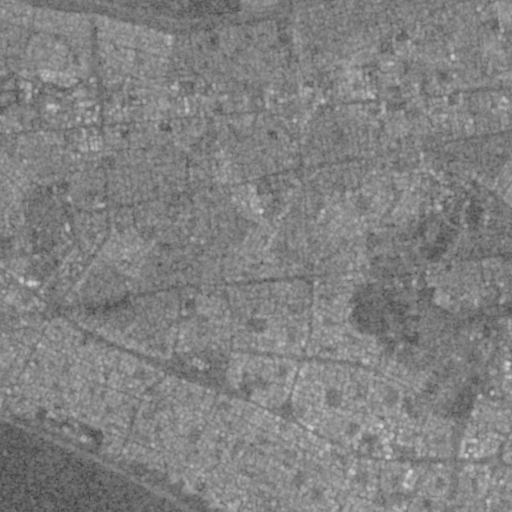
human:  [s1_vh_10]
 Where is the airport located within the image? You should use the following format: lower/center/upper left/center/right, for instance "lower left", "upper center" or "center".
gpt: The airport is located in the upper left of the image.
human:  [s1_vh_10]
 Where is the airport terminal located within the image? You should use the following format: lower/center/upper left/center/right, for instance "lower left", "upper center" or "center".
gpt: The airport terminal is located in the upper center of the image.
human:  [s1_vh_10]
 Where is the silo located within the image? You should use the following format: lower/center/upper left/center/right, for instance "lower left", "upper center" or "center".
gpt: The silo is located in the upper left of the image.
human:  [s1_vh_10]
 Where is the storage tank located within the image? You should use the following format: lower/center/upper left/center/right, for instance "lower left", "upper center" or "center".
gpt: The storage tank is located in the center left of the image.
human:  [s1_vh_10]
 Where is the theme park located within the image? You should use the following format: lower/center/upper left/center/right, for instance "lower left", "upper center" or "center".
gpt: The theme park is located in the lower right of the image.
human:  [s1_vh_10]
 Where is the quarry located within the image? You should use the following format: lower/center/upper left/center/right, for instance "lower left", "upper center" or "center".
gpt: There is no quarry in the image.

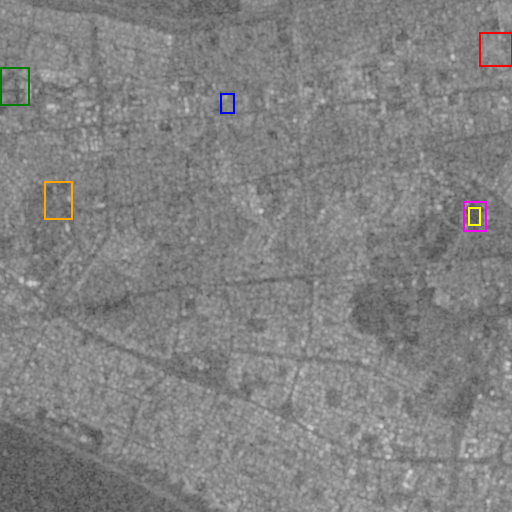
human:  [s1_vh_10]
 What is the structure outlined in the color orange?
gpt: The structure outlined in orange is a park.
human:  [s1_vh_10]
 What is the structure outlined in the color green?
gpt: The structure outlined in green is a parking lot.
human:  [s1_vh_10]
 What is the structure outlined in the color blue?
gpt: The structure outlined in blue is a power substation.
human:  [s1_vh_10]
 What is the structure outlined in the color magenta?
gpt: The structure outlined in magenta is a stadium.
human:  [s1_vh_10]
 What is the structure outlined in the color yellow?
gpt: The structure outlined in yellow is a track.
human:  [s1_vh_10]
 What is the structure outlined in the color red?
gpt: The structure outlined in red is a building.
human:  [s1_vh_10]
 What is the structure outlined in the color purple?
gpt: There is no purple outline.